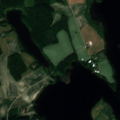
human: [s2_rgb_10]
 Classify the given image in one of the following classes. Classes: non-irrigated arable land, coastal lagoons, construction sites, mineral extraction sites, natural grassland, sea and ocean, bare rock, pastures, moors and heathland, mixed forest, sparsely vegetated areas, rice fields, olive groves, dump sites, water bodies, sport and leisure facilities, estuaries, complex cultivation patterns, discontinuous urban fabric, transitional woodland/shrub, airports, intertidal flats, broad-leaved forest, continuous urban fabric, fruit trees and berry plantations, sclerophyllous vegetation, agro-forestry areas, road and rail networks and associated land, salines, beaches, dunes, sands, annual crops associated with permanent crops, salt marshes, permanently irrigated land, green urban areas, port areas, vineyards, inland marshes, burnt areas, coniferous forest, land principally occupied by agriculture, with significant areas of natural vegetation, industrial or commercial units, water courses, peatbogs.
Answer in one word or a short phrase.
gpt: non-irrigated arable land, land principally occupied by agriculture, with significant areas of natural vegetation, broad-leaved forest, mixed forest, water bodies